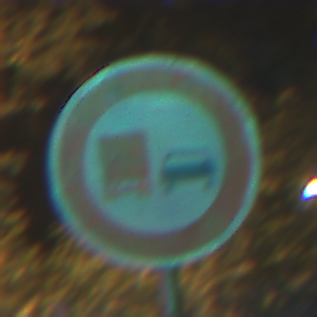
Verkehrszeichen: UeberholverbotKraftfahrzeuge
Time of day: Night
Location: Outdoor (Urban)
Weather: PartlyCloudy
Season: NotSpecified
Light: Artificial